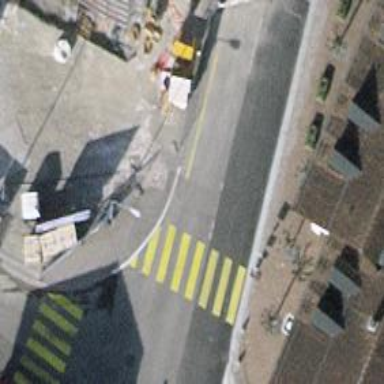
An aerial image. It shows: Asphalt sidewalk.